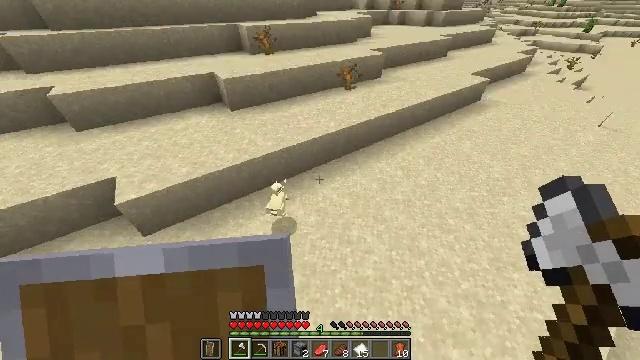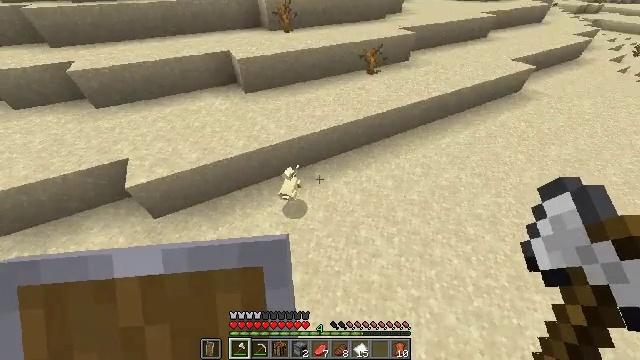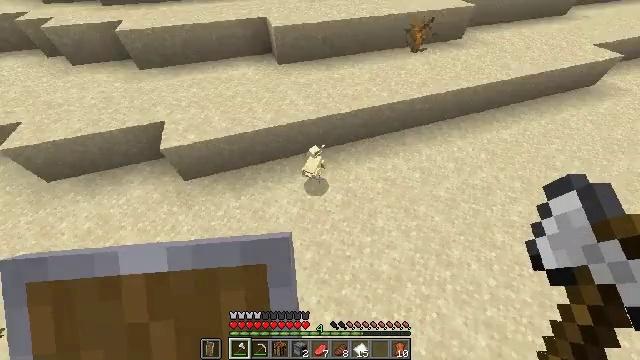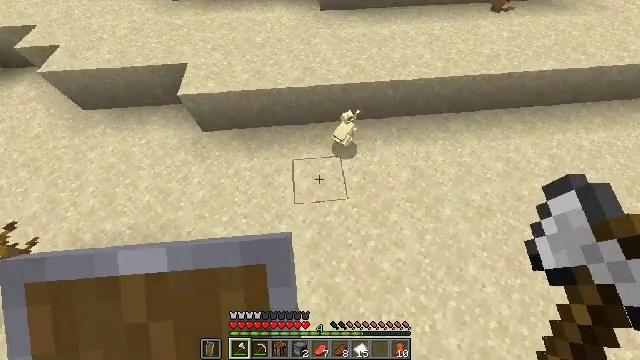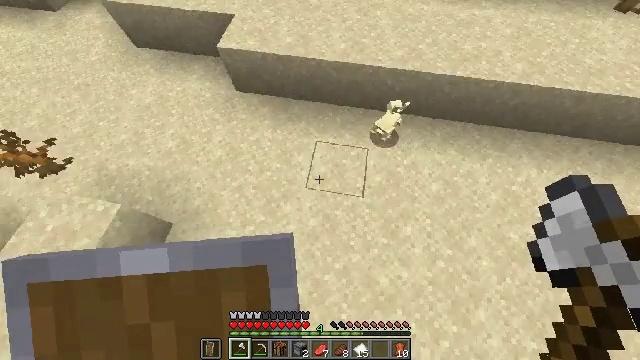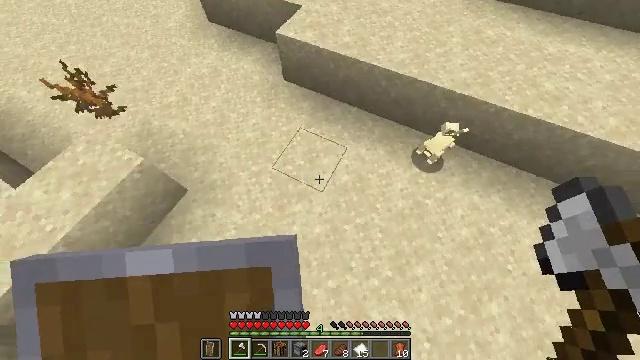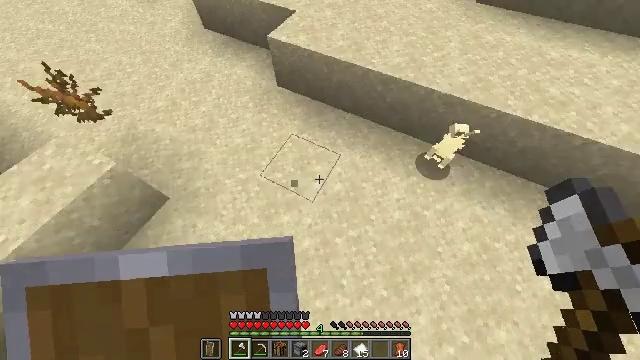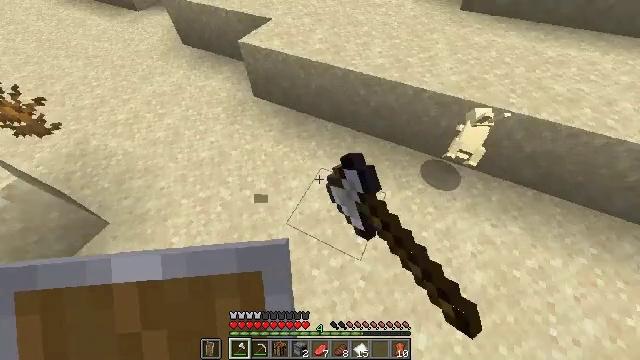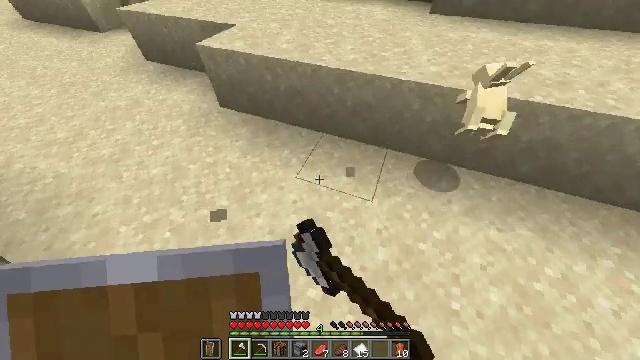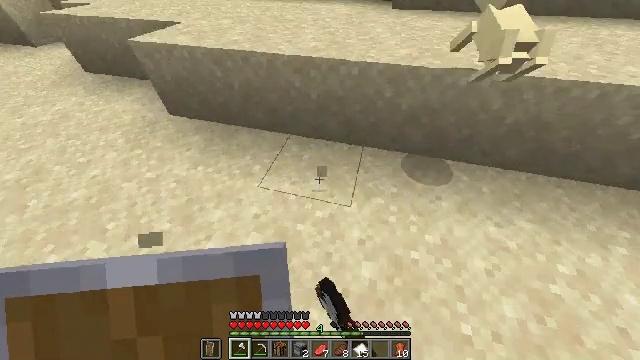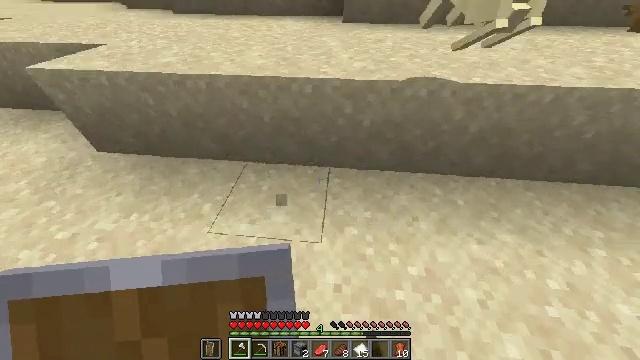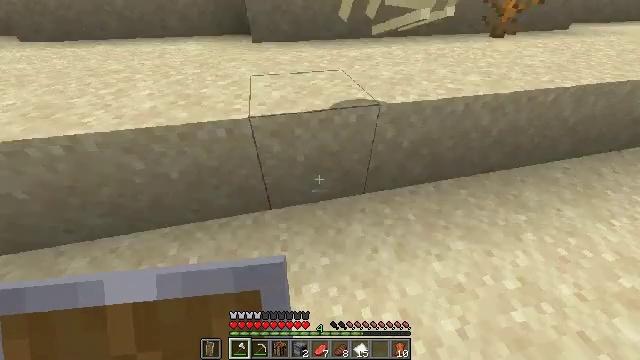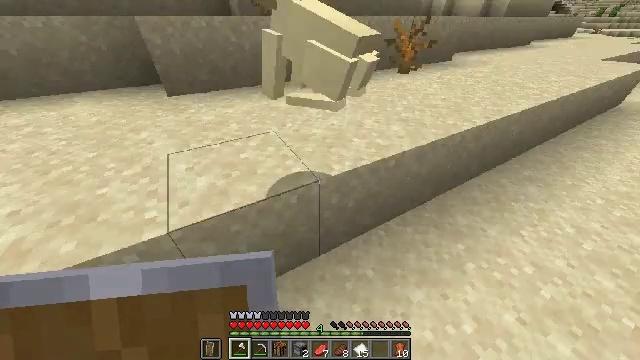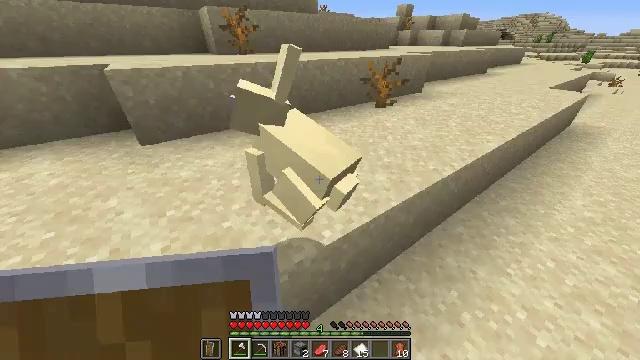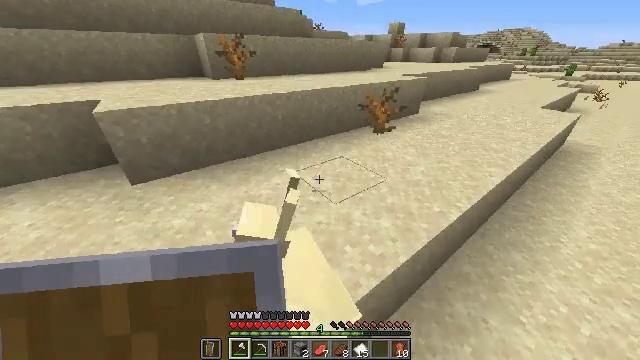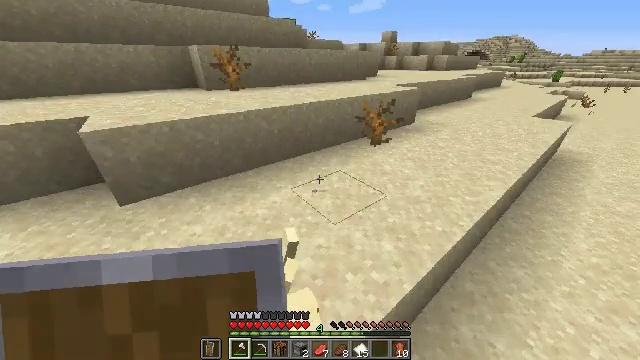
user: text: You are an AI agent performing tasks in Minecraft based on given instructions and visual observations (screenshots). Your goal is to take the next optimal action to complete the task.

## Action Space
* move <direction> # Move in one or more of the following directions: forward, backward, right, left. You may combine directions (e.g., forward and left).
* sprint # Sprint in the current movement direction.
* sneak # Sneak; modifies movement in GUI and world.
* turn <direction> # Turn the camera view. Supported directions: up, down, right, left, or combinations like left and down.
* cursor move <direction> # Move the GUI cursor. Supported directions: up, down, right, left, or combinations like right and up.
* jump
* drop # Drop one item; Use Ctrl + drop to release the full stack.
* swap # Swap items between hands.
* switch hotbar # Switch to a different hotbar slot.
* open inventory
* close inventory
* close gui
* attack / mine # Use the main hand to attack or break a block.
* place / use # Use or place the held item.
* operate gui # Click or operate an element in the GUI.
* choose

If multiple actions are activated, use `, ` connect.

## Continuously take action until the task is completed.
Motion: motion action
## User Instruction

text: Hunt animals.
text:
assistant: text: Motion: move forward, sprint, turn left and down
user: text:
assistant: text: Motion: move forward, sprint, turn left and down
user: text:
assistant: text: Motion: move forward, sprint, turn left and down
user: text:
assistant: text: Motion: move forward, sprint, turn left and down
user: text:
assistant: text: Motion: move forward, sprint, turn left and up
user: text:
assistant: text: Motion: move forward, sprint, turn up, attack / mine
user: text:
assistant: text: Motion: move forward, sprint, turn right and up, attack / mine
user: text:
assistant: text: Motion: move forward, sprint, turn right and up, attack / mine
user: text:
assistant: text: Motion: move forward, sprint, turn right and up
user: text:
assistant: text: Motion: move forward, sprint, turn right and up
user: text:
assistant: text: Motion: move forward, sprint, turn right and up
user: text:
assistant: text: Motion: move forward, sprint, turn right and up, jump
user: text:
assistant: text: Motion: move forward, sprint, turn right and up, jump
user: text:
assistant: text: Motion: move forward, sprint, turn right and up, jump
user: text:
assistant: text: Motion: move forward, sprint, turn right and up, jump
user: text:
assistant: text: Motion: move forward, sprint, turn right and up
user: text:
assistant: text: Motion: move forward, sprint, turn right
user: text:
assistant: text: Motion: move forward, sprint, turn right and down, attack / mine
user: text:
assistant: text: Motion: move forward, sprint, turn right and down, attack / mine
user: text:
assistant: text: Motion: move forward, sprint, turn left and down, attack / mine
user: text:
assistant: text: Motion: move forward, sprint, turn left and down, attack / mine
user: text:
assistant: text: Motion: turn left and up
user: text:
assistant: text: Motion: turn left and up
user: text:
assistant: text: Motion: turn left and up
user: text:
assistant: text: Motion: no_op
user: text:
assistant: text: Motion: no_op
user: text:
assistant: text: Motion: no_op
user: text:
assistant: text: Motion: turn right and up
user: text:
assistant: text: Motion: turn right and up
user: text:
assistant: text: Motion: move forward, turn right and up